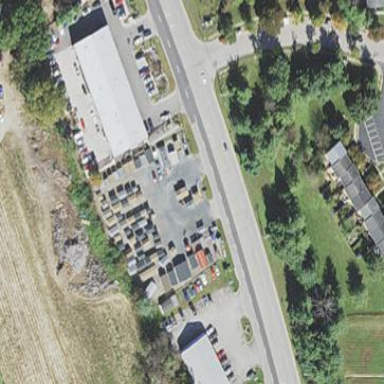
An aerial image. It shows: Commercial area.